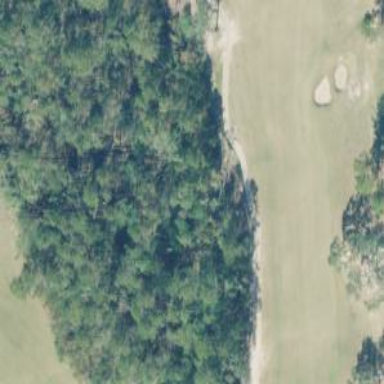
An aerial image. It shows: Path for both road and golf.